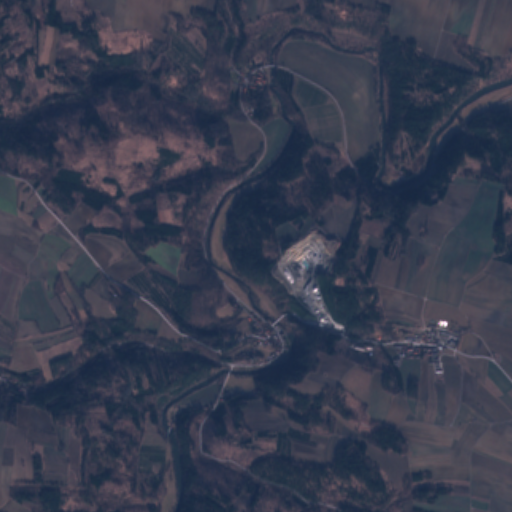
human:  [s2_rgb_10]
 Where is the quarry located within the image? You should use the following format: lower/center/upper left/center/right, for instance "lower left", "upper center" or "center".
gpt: The quarry is located in the center right of the image.
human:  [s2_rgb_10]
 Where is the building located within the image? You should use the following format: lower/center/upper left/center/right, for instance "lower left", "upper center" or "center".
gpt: There is no building in the image.